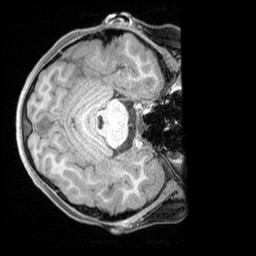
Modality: T1w
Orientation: axial
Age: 9
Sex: female
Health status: ill
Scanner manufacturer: siemens
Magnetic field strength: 3 T
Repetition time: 1.6 s
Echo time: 0.00179 s